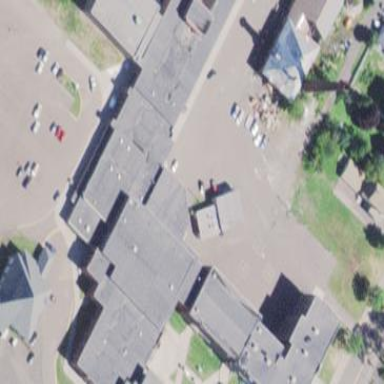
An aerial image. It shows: School building with school amenities.